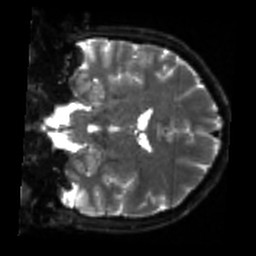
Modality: sbref
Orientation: coronal
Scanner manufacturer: siemens
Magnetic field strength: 3 T
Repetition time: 4 s
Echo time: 0.0594 s